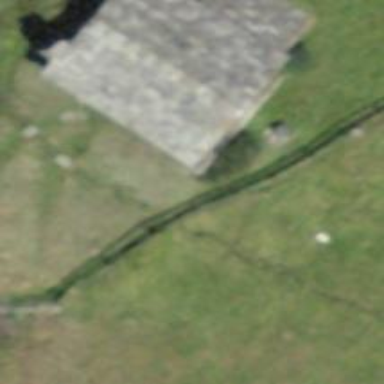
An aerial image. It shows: Dry stone wall barrier.